Question: I was suggested from a friend the following code
var tmp = from allCourses in _db.tblCourseNeededHours orderby allCourses.tblCourse.CourseName where allCourses.Semester == semester select allCourses;
return tmp.Sum(x => x.NeededHoursPerWeek);
but i am receving this error
Cannot implicitly convert type 'double' to 'System.Linq.IQueryable
Any idea how to fix it?

public IQueryable FindSumAllCourseNeededHoursInSemester(string semester)
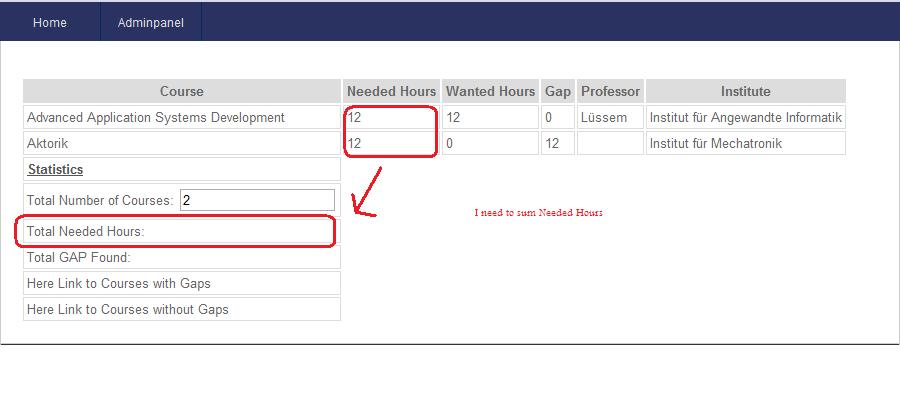
Answer: Chris is correct if you want the complete total, if you want it by course name use GroupBy:
'''
var hours = FindAllCourseNeededHoursInSemester(mySemester)
.GroupBy(g => g.CourseName)
.Select(c => new { c.Key, c.Sum(a => a.NeededHours) } );
'''